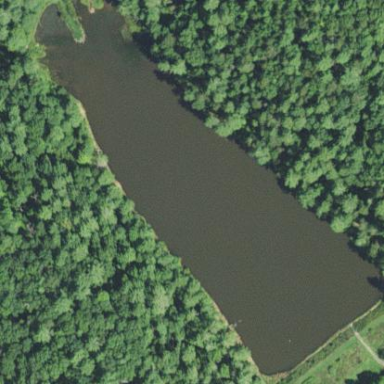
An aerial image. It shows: Serene pond surrounded by nature.